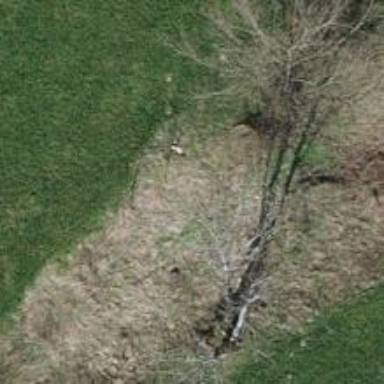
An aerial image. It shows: Single tag "natural: tree."